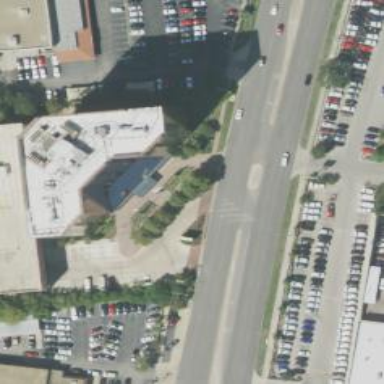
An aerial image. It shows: Office building.